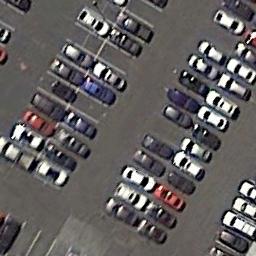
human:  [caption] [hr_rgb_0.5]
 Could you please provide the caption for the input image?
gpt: The parking lot is full of cars .

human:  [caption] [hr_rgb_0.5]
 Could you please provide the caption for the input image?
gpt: Many cars are in the parking lot .

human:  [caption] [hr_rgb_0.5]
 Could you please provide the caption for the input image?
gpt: Seven rows of cars were parked in the parking lot .

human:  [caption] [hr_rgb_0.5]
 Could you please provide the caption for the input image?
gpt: The parking lot has some parked cars of different colors .

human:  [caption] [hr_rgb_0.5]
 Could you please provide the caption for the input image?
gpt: There are some cars on the parking lot .